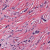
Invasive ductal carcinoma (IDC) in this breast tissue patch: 0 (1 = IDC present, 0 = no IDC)